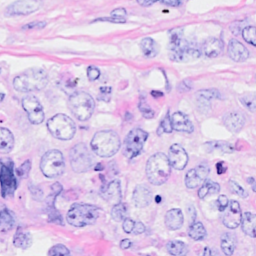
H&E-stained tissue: Breast